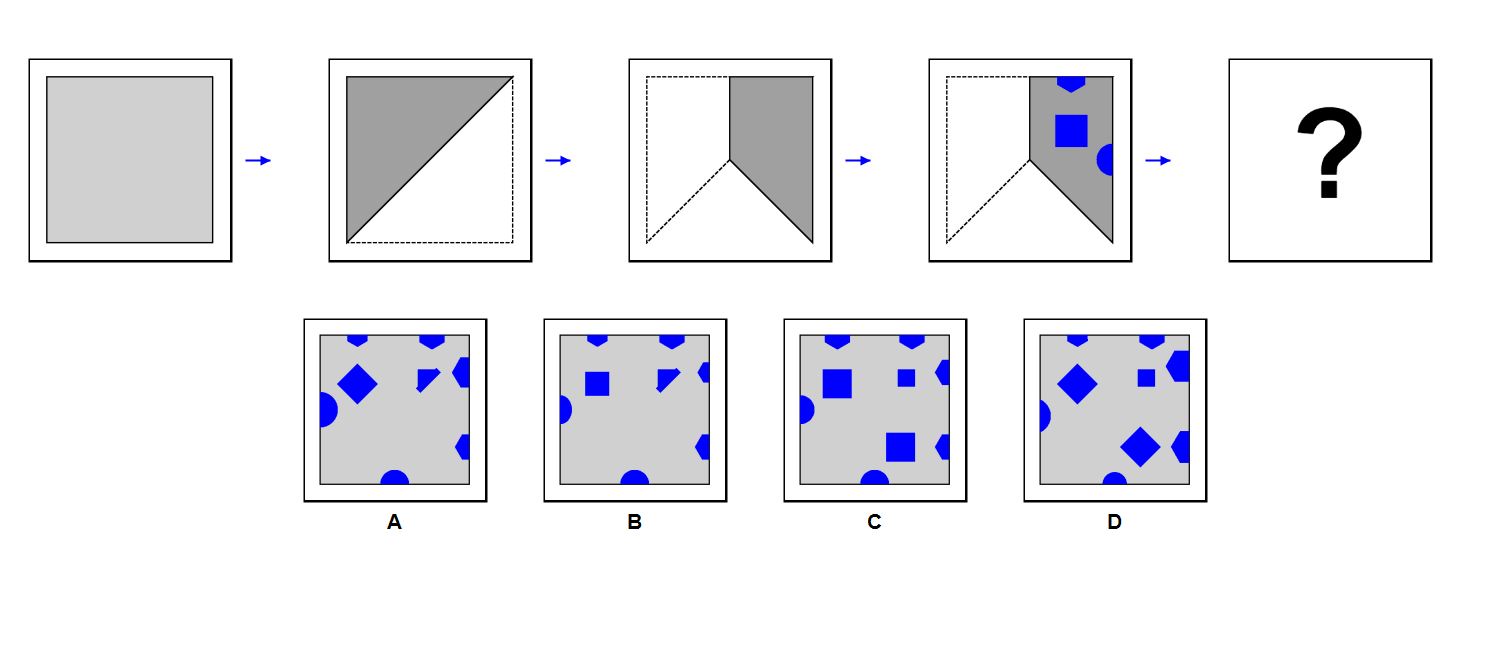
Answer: C